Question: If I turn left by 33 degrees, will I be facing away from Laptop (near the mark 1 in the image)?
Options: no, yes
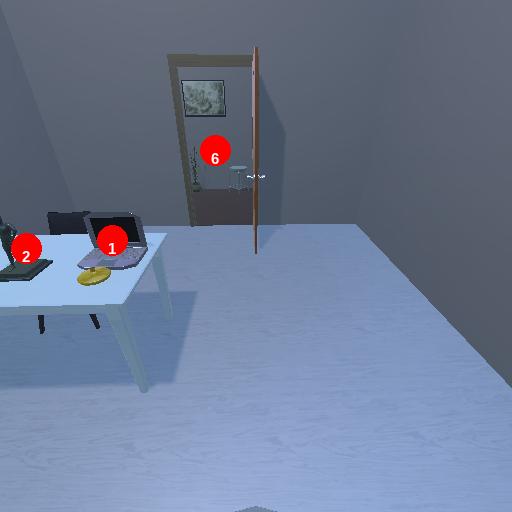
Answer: no